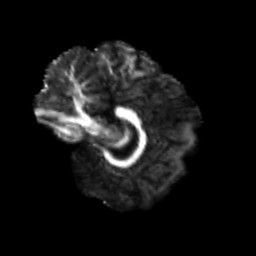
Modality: FA
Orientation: sagittal
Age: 26
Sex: female
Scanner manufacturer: siemens
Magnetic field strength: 3 T
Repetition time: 3.5 s
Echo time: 0.125 s